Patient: sex F, age 55
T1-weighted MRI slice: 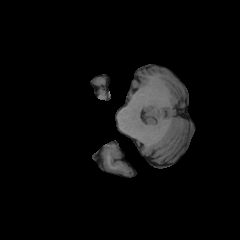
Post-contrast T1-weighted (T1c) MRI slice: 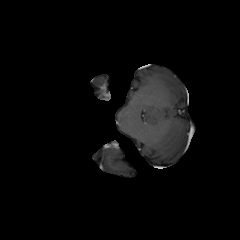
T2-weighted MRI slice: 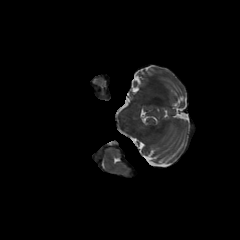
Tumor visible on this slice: no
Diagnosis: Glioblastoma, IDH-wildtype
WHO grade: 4